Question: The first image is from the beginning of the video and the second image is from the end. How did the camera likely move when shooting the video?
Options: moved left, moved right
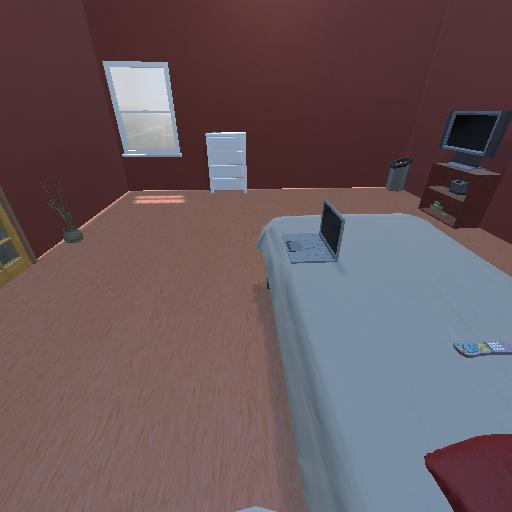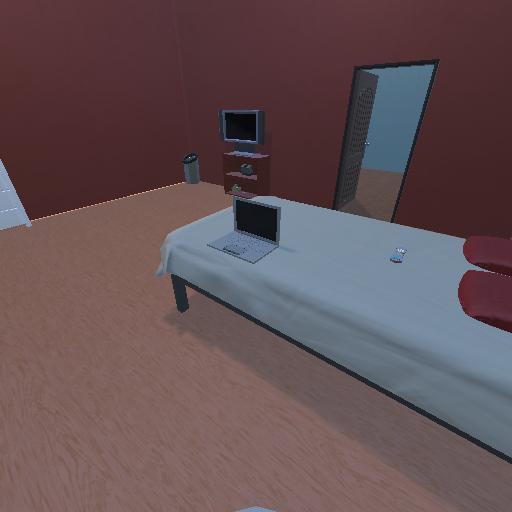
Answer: moved left